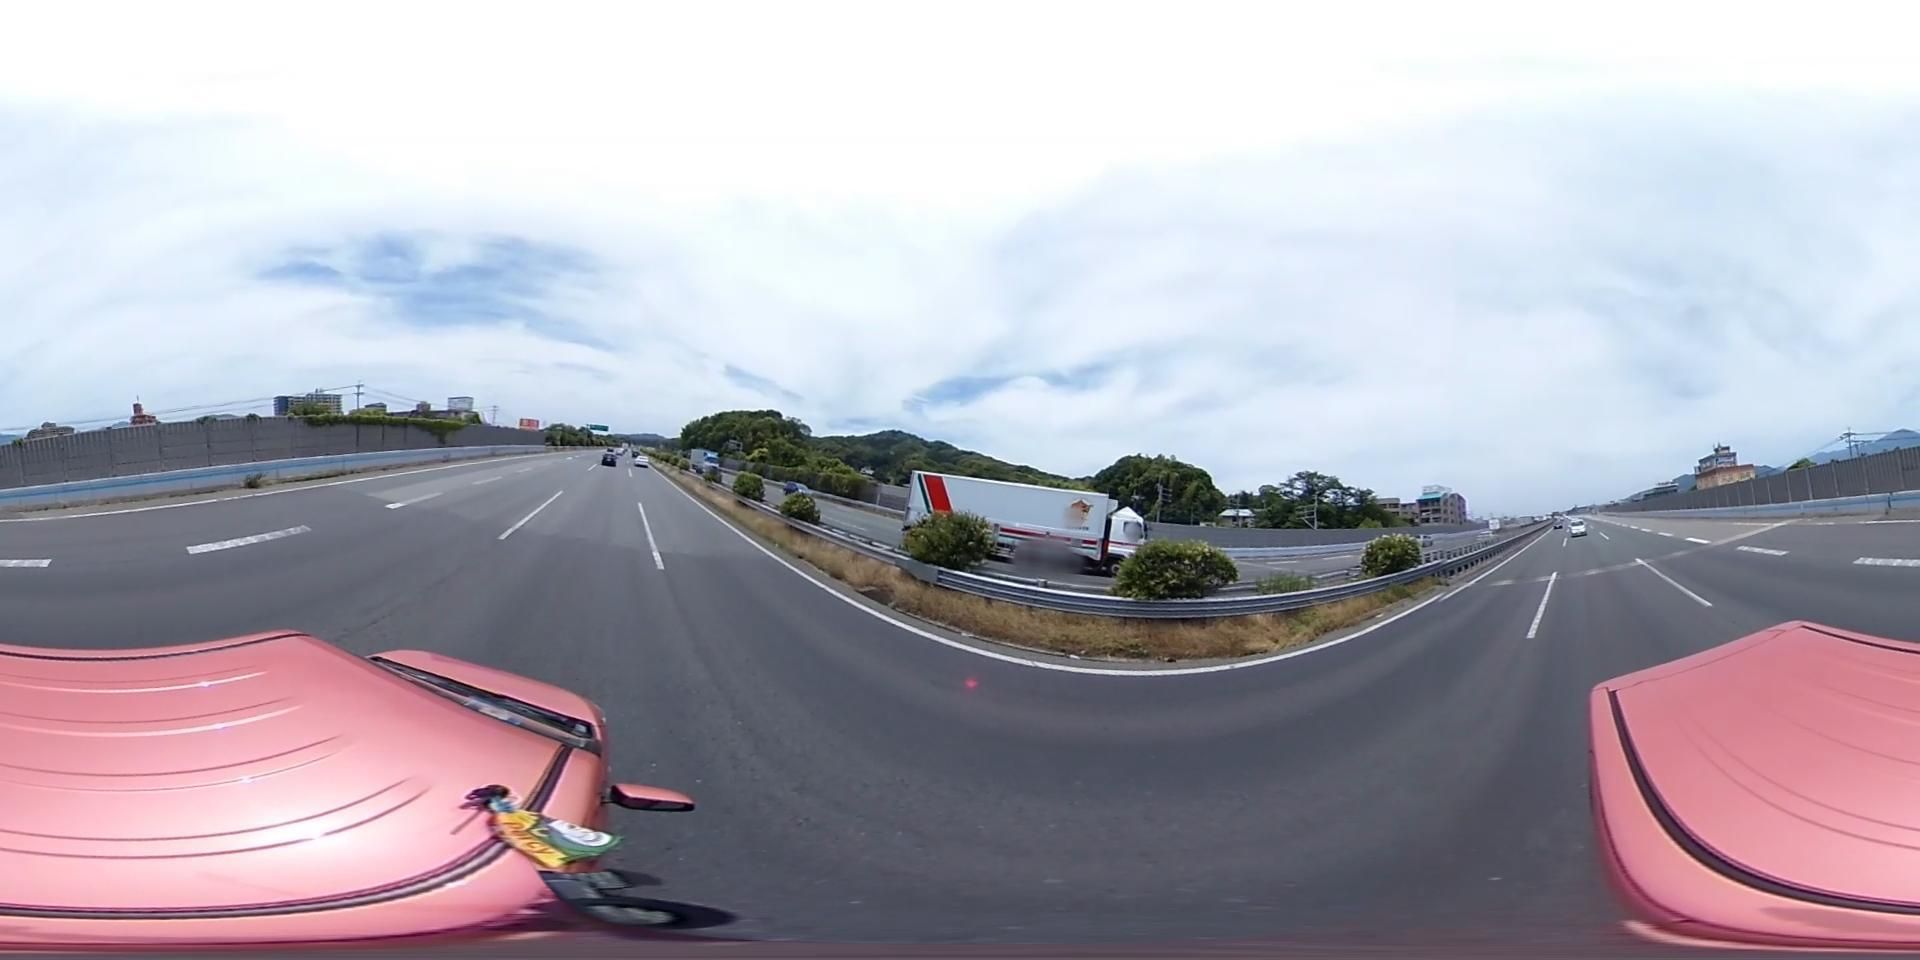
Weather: cloudy
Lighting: day
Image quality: slightly poor
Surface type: driving surface
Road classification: primary
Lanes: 2.0
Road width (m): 5.0
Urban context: urban centre
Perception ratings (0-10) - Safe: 0.19, Lively: 3.21, Beautiful: 7.65, Boring: 3.1, Depressing: 7.63, Wealthy: 2.52